Question: Today I've dropped back into a project that I haven't been working with for the past month or so. I had this project configured using MiniProfiler 1.7 and all was well in the world. It profiled my DB calls and the view performance as well.
I decided to upgrade to 1.9 and I've run into a few speed bumps. Now, I've worked through most of the issues at this point. The only thing that seems "wrong" is DB profiling. I'm getting dropped a yellow screen of death with the following error:
'''
A null was returned after calling the 'get_ProviderFactory' method on a store
provider instance of type 'MvcMiniProfiler.Data.ProfiledDbConnection'.
The store provider might not be functioning correctly.
'''
For reference, let me show you how I had miniprofiler setup in 1.7 with MVC3 and EF 4.1 Code First.
web.config
'''
<system.data>
<DbProviderFactories>
<remove invariant="MvcMiniProfiler.Data.ProfiledDbProvider" />
<add name="MvcMiniProfiler.Data.ProfiledDbProvider"
invariant="MvcMiniProfiler.Data.ProfiledDbProvider"
description="MvcMiniProfiler.Data.ProfiledDbProvider"
type="MvcMiniProfiler.Data.ProfiledDbProviderFactory, MvcMiniProfiler, Version=1.7.0.0, Culture=neutral, PublicKeyToken=b44f9351044011a3" />
</DbProviderFactories>
'''
Global.asax handled most everything from there. I'll list the relevant Application_Start() code that worked prior that doesn't now.
'''
#region MVC Mini Profiler related database profiling config/setup
//This line makes SQL Formatting smarter so you can copy/paste
// from the profiler directly into Query Analyzer
MiniProfiler.Settings.SqlFormatter = new SqlServerFormatter();
var factory = new SqlConnectionFactory(ConfigurationManager.ConnectionStrings["Database"].ConnectionString);
var profiled = new ProfiledDbConnectionFactory(factory);
Database.DefaultConnectionFactory = profiled;
#endregion
'''
With the last step being in my context hooking in the profiled connection:
'''
public class Database : DbContext
{
public Database()
: base(GetProfilerConnection(), true)
{}
private static DbConnection GetProfilerConnection()
{
return
ProfiledDbConnection.Get(
new SqlConnection(ConfigurationManager.ConnectionStrings["Database"].ConnectionString));
}
}
'''
Fast forward to today and I've reworked things to use the MVC3 minprofiler nuget package and the EF miniprofiler NuGet package, but I'm lost on how to get DB profiling working again.
I've modified my web.config to the following which to be what was required but ReSharper isn't happy first off.
'''
<system.data>
<DbProviderFactories>
<remove invariant="MvcMiniProfiler.Data.ProfiledDbProvider" />
<add name="MvcMiniProfiler.Data.ProfiledDbProvider" invariant="MvcMiniProfiler.Data.ProfiledDbProvider"
description="MvcMiniProfiler.Data.ProfiledDbProvider"
type="MvcMiniProfiler.Data.ProfiledDbProviderFactory, MvcMiniProfiler.EntityFramework, Version=1.9.1.0, Culture=neutral, PublicKeyToken=b44f9351044011a3" />
</DbProviderFactories>
'''

Not quite sure what I'm missing here. Do I even need this anymore with a call to MiniProfilerEF.Initialize();? Some documentation and suggestions seem to indicate you don't even need this anymore.
The bigger problem is how to setup DB Profiling in 1.9.
The relevant code that I had prior in Global.asax has now been moved into MiniProfiler.cs in the App_Start folder. I figured the setup would have been the same but that doesn't appear to be the case.
I want to do this (perhaps because this is just what I'm familiar with in 1.7)
'''
//TODO: To profile a standard DbConnection:
var factory = new SqlConnectionFactory(ConfigurationManager.ConnectionStrings["Database"].ConnectionString);
var profiled = new ProfiledDbConnectionFactory(factory);
Database.DefaultConnectionFactory = profiled;
'''
This doesn't seem to work any longer. I've also noted that it seems I should be using EFProfiledDbConnection now instead of just ProfiledDbConnection? Is this correct?
How do I go about configuring DB profiling with this model? I'm digging high and low through documentation, but there's so much information with the old way mixed in with the new way and I'm having a hard time separating what the "correct" way is today.
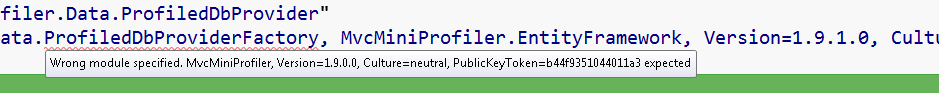
Answer: Ugh, sorry guys.
I solved the problem.
I had to add the EF MVCMiniProfiler NuGet package in my data model project and change the connection type there to EFProfiledConnection as so:
'''
/// <summary>
/// Supply our own connection string to the DBContext to utilize mini-profiler for SQL queries as well.
/// </summary>
/// <returns>DBConnection</returns>
private static DbConnection GetProfilerConnection()
{
return new EFProfiledDbConnection(new SqlConnection(ConfigurationManager.ConnectionStrings["Database"].ConnectionString),
MiniProfiler.Current);
}
'''
Guess that should have been obvious to me looking at how EF was broken out into it's own connection type.
I also commented out the config settings so I can confirm that they're no longer required.
I don't know if this is the "right" way of configuring EF and MVC Mini 1.9, but it works.
I'm open to suggestions on improvement or if there's a more way of doing this, but for now I'm back up and running again.